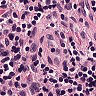
Metastatic tissue present: no